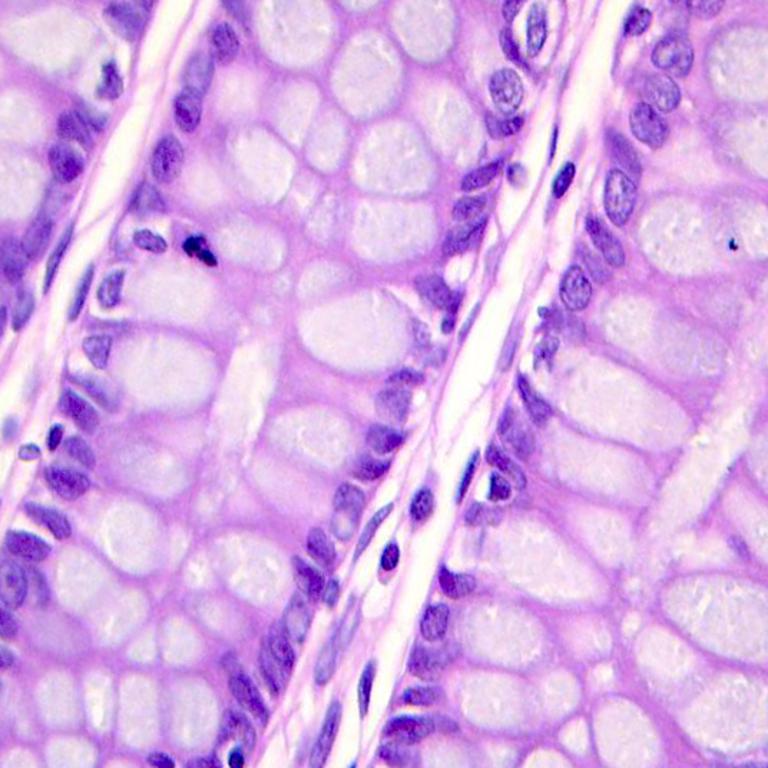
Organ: colon
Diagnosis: benign